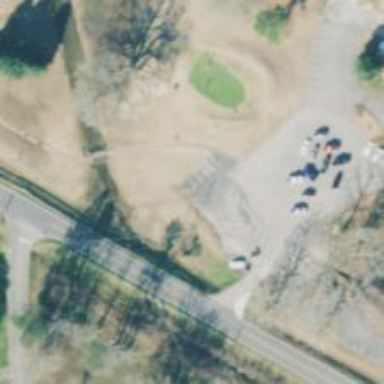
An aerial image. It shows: Footway that serves as golf path.